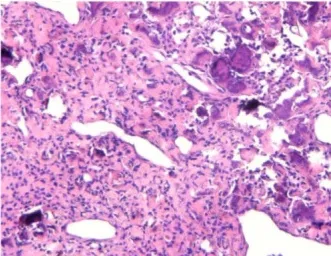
Image of the left nasal mass gross specimen and tissue. (B) High magnification view of histologic image demonstrating massive irregularly calcified bone-like tissues, proliferated fibers and blood vessels, as well as osteoblasts around the trabecular bone (hematoxylin-eosin, original magnification 100x).
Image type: pathology (h&e)